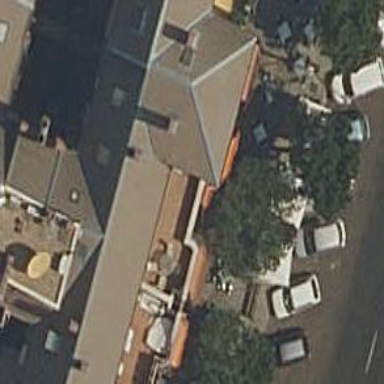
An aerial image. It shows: Restaurant.